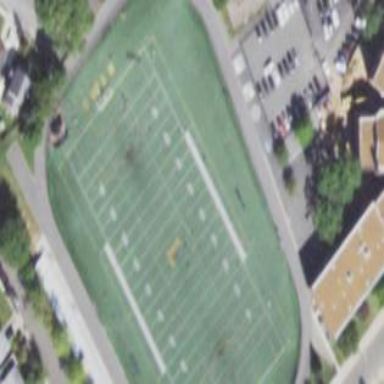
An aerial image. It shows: American football pitch with artificial turf.